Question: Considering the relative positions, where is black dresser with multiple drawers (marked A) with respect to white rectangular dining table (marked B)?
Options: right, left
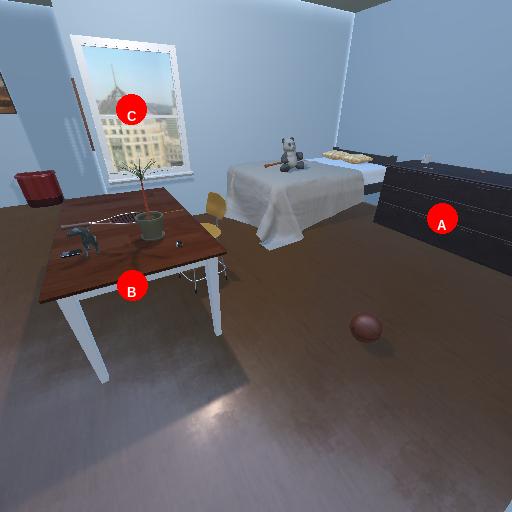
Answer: right